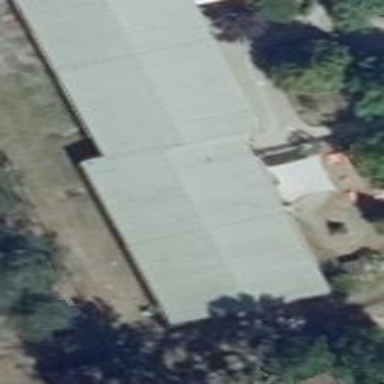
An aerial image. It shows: Kindergarten building.